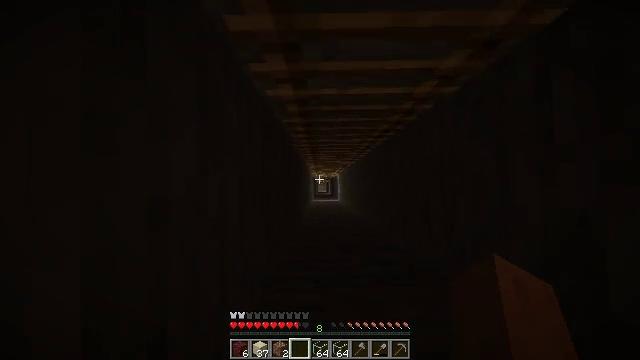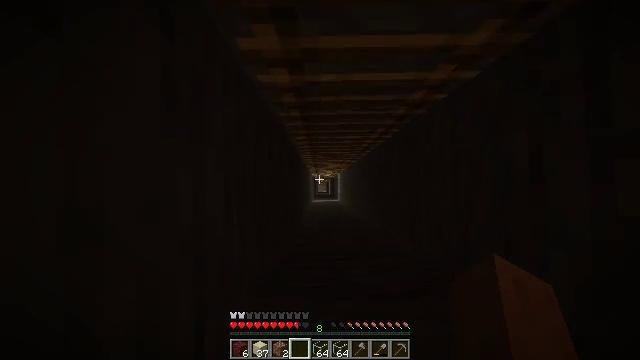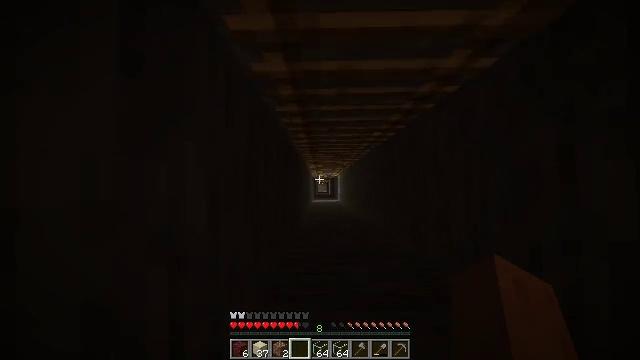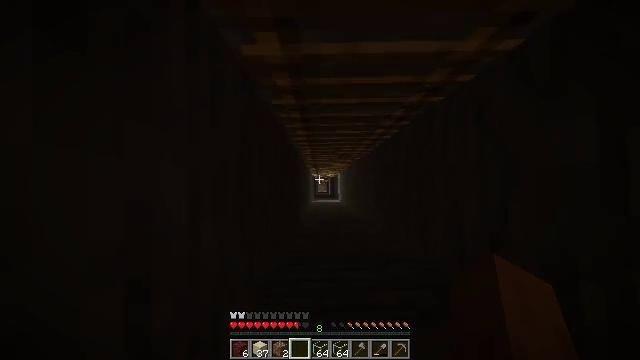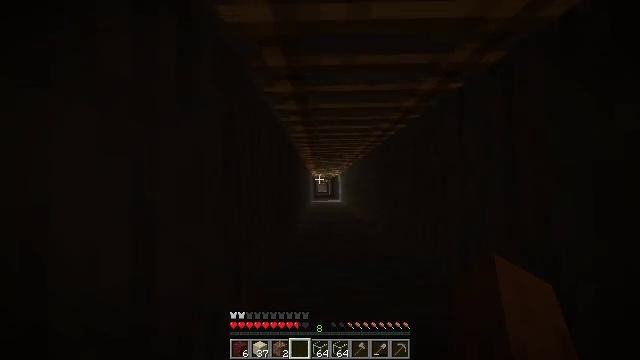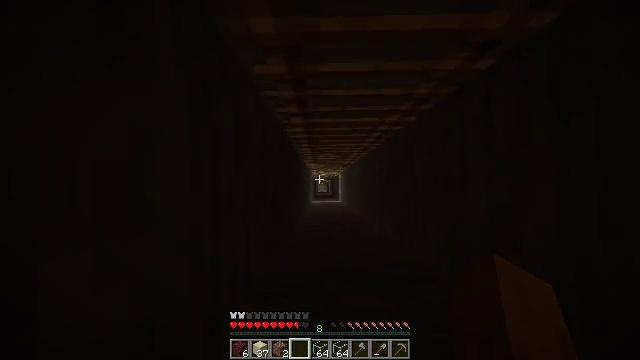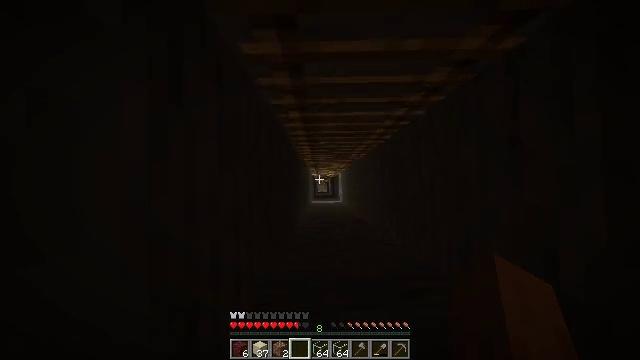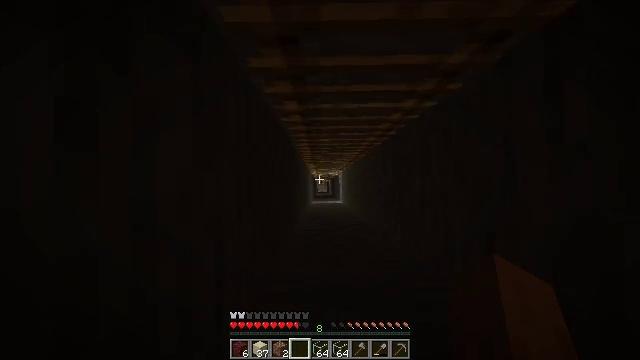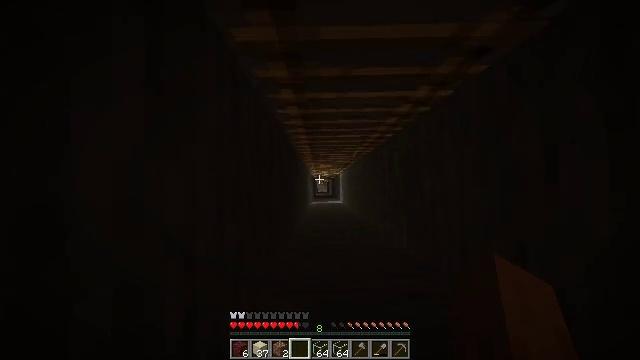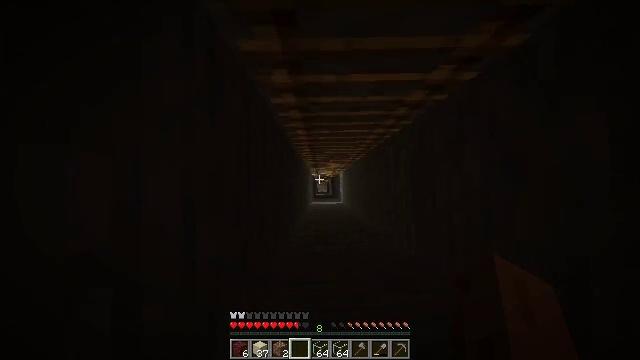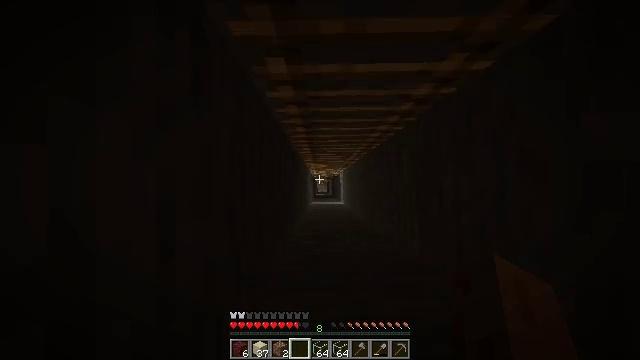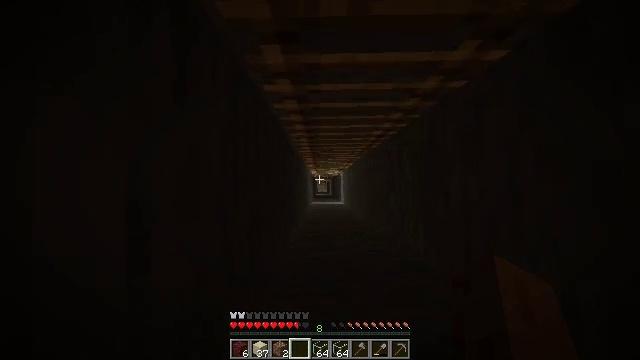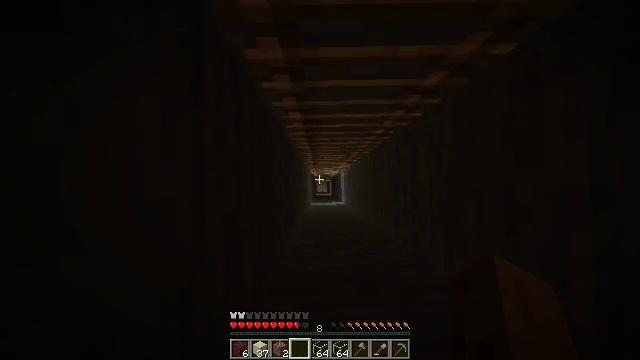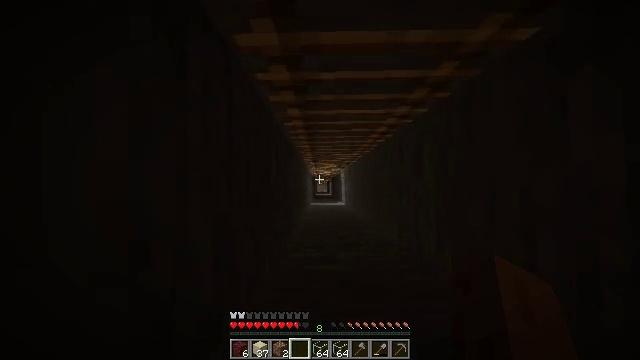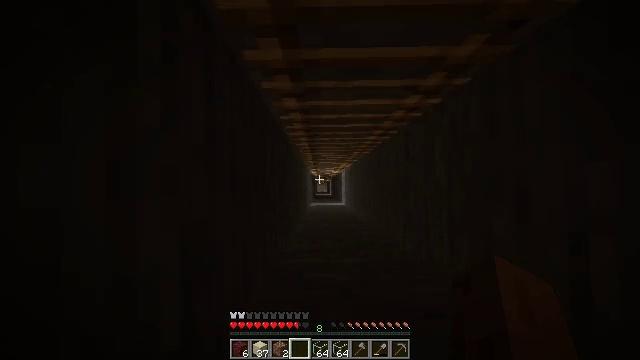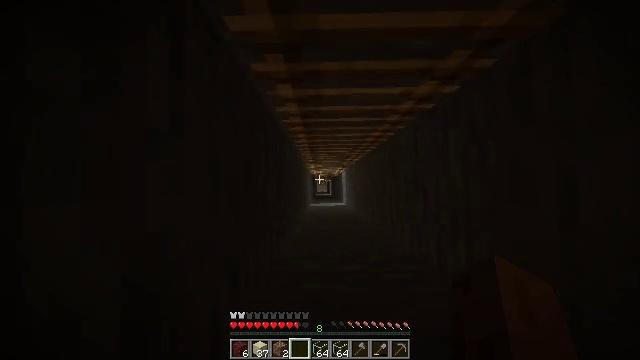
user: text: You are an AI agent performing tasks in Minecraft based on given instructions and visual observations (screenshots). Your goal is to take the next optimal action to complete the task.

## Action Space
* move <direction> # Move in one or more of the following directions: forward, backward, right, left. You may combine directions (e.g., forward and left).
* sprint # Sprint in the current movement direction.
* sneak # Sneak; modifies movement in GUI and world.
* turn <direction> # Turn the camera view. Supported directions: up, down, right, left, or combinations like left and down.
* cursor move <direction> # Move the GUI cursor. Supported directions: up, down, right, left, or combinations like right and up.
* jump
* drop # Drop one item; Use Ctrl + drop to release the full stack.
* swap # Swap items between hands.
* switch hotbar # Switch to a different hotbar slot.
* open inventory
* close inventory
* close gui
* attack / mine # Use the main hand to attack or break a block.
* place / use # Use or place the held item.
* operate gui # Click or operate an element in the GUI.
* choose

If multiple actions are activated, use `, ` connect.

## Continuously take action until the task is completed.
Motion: motion action
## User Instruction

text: Get the hopper into inventory.
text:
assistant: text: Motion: no_op
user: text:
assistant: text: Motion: no_op
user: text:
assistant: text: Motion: no_op
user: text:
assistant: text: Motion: no_op
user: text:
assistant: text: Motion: no_op
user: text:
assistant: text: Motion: no_op
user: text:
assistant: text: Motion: no_op
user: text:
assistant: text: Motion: no_op
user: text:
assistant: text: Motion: no_op
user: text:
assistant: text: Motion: no_op
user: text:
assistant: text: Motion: no_op
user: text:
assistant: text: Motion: no_op
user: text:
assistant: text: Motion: no_op
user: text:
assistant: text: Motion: no_op
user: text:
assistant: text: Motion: no_op
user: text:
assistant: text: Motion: no_op
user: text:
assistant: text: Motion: no_op
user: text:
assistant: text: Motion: no_op
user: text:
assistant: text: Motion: no_op
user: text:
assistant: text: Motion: no_op
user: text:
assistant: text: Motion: no_op
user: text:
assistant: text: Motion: no_op
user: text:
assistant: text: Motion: no_op
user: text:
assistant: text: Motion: no_op
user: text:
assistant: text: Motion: no_op
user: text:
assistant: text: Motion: no_op
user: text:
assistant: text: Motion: no_op
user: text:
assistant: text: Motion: no_op
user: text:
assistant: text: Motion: no_op
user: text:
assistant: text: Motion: no_op